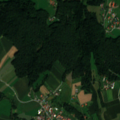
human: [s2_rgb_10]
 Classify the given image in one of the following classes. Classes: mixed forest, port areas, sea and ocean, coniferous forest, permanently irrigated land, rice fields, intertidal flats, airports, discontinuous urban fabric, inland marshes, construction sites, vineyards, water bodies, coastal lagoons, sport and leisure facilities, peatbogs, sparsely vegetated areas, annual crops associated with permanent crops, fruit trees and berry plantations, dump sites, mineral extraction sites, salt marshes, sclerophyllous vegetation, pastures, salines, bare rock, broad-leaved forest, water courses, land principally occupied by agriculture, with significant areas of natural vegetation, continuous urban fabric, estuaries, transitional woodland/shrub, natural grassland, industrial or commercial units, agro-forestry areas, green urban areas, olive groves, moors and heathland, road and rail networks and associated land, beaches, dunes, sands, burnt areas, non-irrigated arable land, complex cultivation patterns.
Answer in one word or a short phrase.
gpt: non-irrigated arable land, pastures, complex cultivation patterns, broad-leaved forest, mixed forest